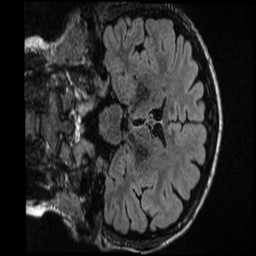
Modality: T1w
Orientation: coronal
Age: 19
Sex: female